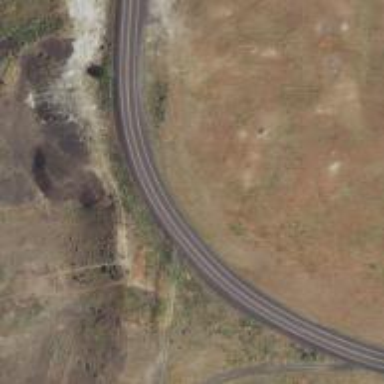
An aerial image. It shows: Tertiary road.